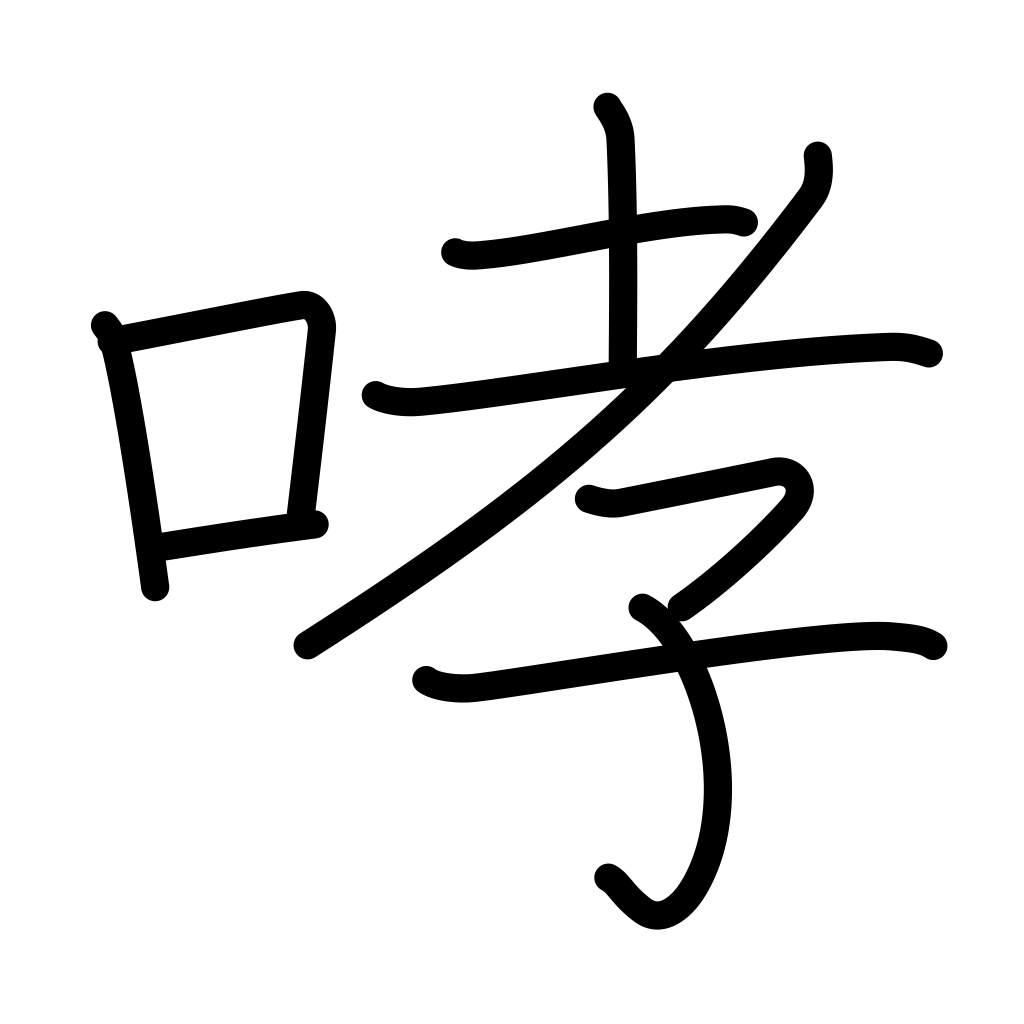
Meaning: roar, howl, growl, bellow